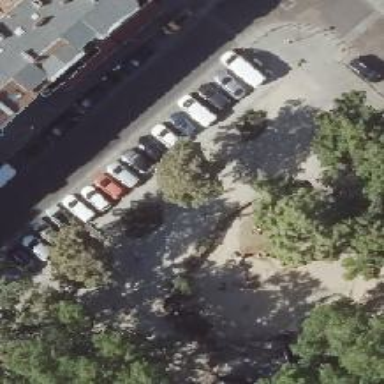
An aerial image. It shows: Street-side parking area with asphalt surface.